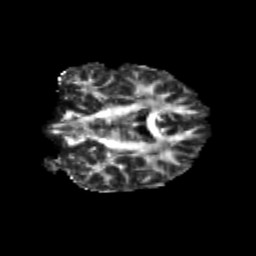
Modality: FA
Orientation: coronal
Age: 21
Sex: male
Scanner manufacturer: siemens
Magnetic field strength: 3 T
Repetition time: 3.5 s
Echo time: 0.113 s